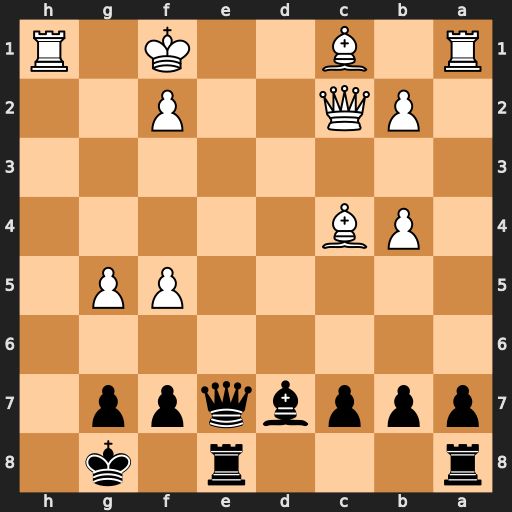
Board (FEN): r3r1k1/pppbqpp1/8/5PP1/1PB5/8/1PQ2P2/R1B2K1R
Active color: b
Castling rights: -
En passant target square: -
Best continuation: Qe1+ Kg2 Bc6+ f3 Bxf3+ Kxf3 Qxh1+ Qg2 Qd1+